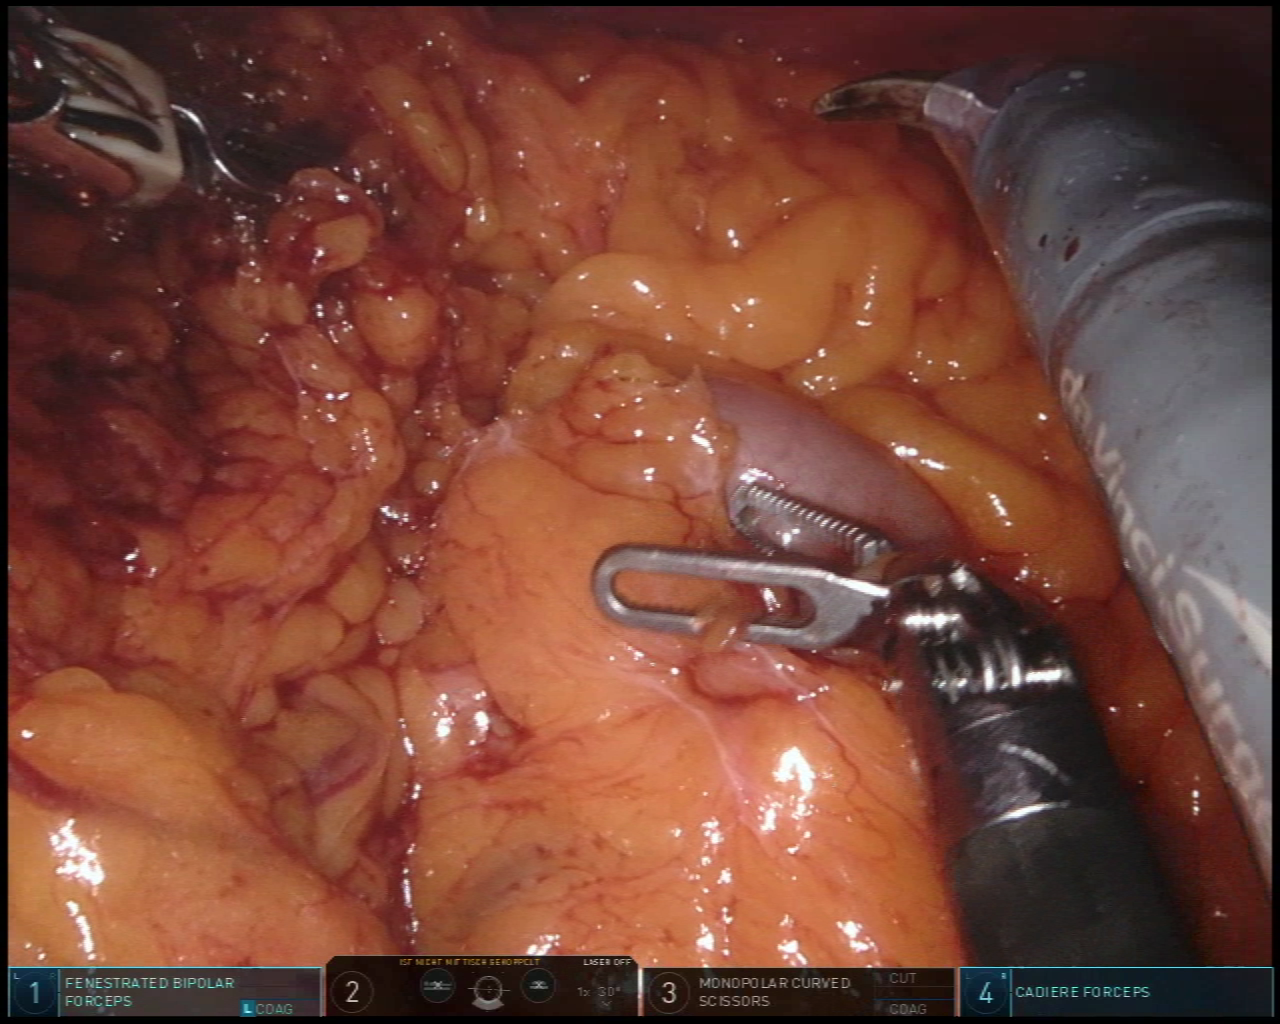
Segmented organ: colon
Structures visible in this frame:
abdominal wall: yes
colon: yes
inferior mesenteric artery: no
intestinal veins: no
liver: no
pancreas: no
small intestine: no
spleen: no
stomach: no
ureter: no
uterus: no
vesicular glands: no